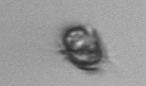
Label: Mesodinium